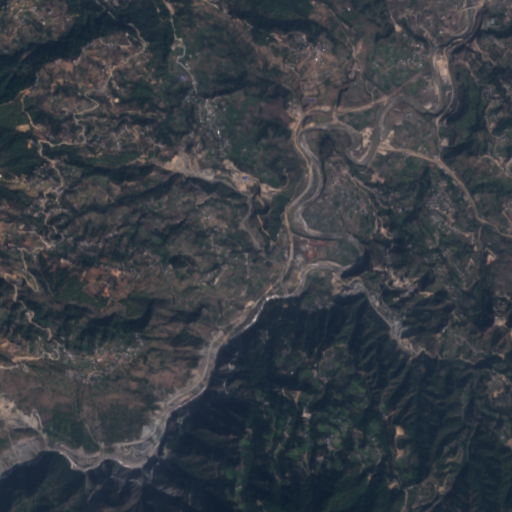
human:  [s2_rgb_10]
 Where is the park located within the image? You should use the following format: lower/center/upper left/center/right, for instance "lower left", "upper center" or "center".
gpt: The park is located in the upper left of the image.
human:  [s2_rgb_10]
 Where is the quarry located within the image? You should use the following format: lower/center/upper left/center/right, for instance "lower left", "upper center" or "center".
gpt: The quarry is located in the upper right of the image.
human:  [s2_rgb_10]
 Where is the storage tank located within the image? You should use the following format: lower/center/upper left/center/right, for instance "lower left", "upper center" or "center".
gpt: The storage tank is located in the center right of the image.
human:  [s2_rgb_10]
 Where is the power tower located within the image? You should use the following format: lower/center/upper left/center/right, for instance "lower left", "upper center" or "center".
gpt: There is no power tower in the image.